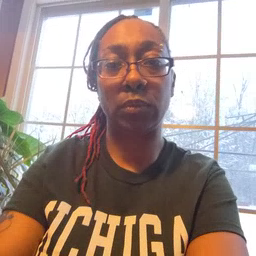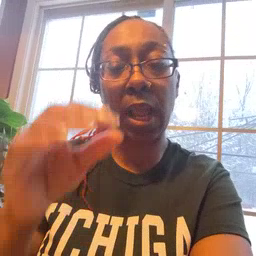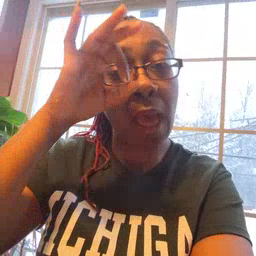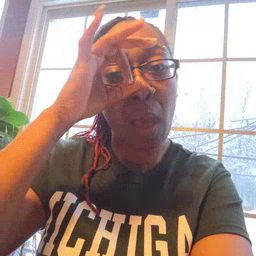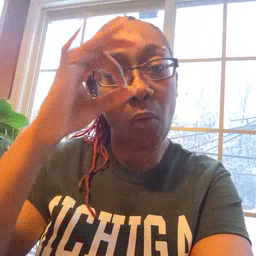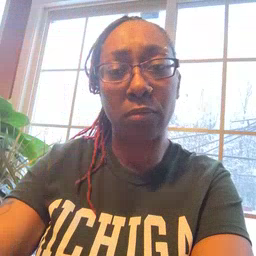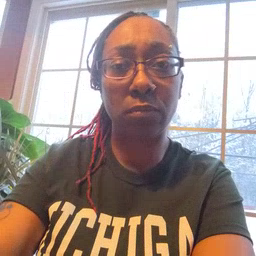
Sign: owl